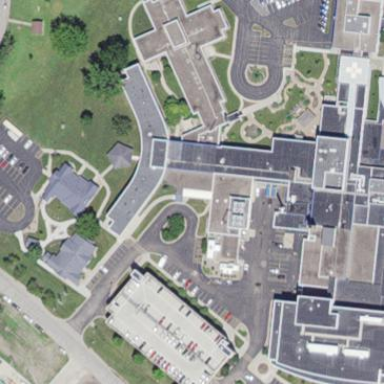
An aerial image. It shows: Hospital providing healthcare services.